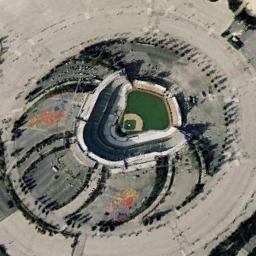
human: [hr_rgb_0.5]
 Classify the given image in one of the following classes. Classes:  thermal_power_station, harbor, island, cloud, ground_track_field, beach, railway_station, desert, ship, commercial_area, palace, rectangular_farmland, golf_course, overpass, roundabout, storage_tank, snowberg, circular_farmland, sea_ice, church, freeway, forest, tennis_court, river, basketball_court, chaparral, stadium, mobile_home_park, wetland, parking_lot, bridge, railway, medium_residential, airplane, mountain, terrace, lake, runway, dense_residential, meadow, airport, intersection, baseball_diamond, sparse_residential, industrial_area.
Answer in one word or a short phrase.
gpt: stadium